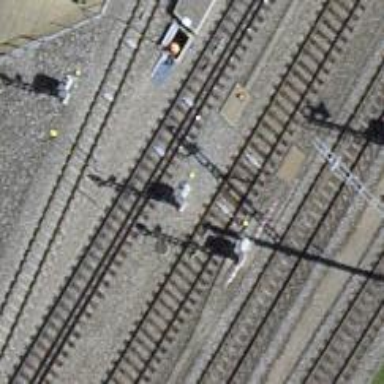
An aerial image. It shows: Railway signal.